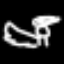
Label: angel